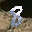
Label: 8